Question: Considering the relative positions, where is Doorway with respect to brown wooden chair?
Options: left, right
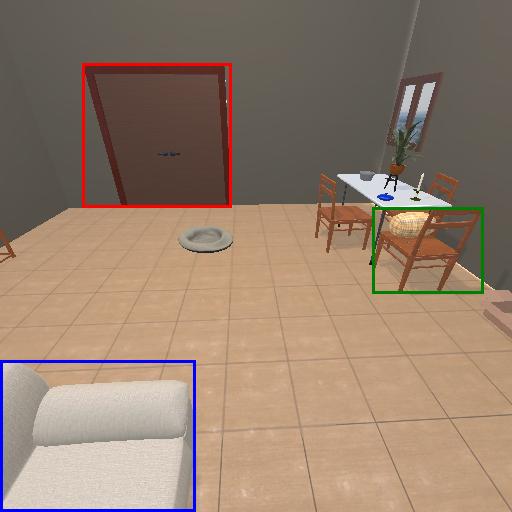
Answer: left